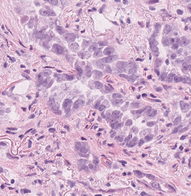
Tumor epithelial tissue: yes
Tumor-associated stroma tissue: yes
Normal tissue: no